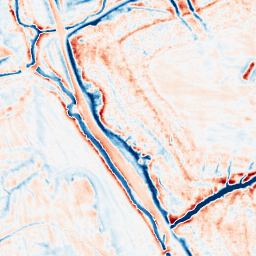
Category: edge_preserving
Decomposition family: guided
Decomposition parameters: radius: 4
eps: 1
Upsampling method: sinc_blackman
Upsampling parameters: scale: 2
kernel_size: 4
Upsampling scale: 2